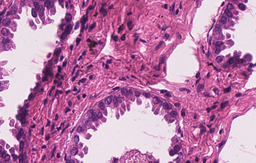
Tumor epithelial tissue: yes
Tumor-associated stroma tissue: yes
Normal tissue: no